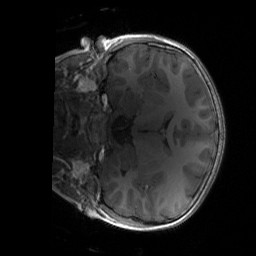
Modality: T1w
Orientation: coronal
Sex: male
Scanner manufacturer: siemens
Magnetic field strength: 3 T
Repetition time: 1.9 s
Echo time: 0.00243 s